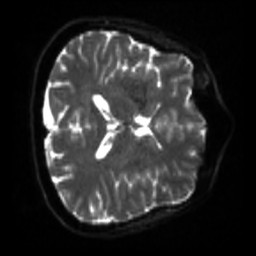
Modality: sbref
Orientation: axial
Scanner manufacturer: siemens
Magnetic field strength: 3 T
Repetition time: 4 s
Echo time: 0.0594 s